Interaction volume radius: 5 \u00c5
Interaction volume height: 10 \u00c5
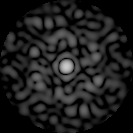
Disorder parameter: 0.8655